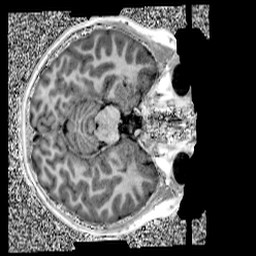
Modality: UNIT1
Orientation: axial
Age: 9
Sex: female
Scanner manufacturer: siemens
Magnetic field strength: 3 T
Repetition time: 4 s
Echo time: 0.00299 s